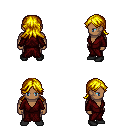
a pixel art fantasy rpg character, male body template, human, dark skin, red robe, gold greaves, blonde loose hair, black shoes, four views (front, back, left, right), 2x2 character sprite sheet, small pixel art, hard edges, no anti-aliasing